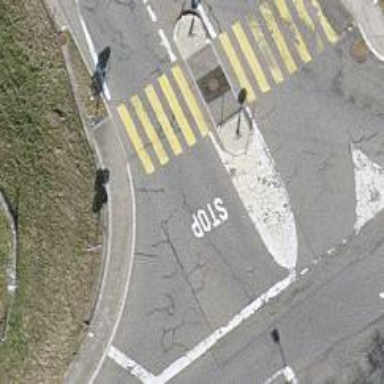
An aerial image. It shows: Uncontrolled road crossing with markings.